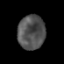
Tissue: prostate
Cell type: T cells
Senescence score: 0.2588
Nuclear area (px): 912
Mean DAPI intensity: 82.702